Question: How to create dynamic color list for charts
Basically i have a different value in my database or each values contain each percentage and i need to show this percentages in pie chart with different colors ....
This is the example code of pie chart in static way
'''
<color value="#99CDFB"/>
<color value="#3366FB"/>
<color value="#0000FA"/>
<color value="#F8CC00"/>
<color value="#F89900"/>
<color value="#F76600"/>
'''
but i need dynamic way using PHP ( ) like this
'''
$color = "";
foreach($data as $data){
echo '<color value=".$color."/>';
}
'''
and i don't know to create dynamic color list also see the screenshot for verification

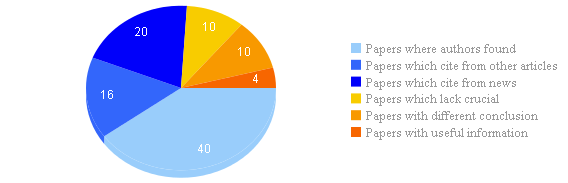
Answer: For random string of colors, here:
'''
function randColor( $numColors ) {
$chars = "ABCDEF0123456789";
$size = strlen( $chars );
$str = array();
for( $i = 0; $i < $numColors; $i++ ) {
for( $j = 0; $j < 6; $j++ ) {
$str[$i] .= $chars[ rand( 0, $size - 1 ) ];
}
}
return $str;
}
'''
Then, in your function, use '$colors = randColor( 6 );' to create a total of 6 different colors. After that, here's your output color method.
'''
foreach( $colors as $codeColor ) {
echo "<color value="#{$codeColor}" />
";
}
'''